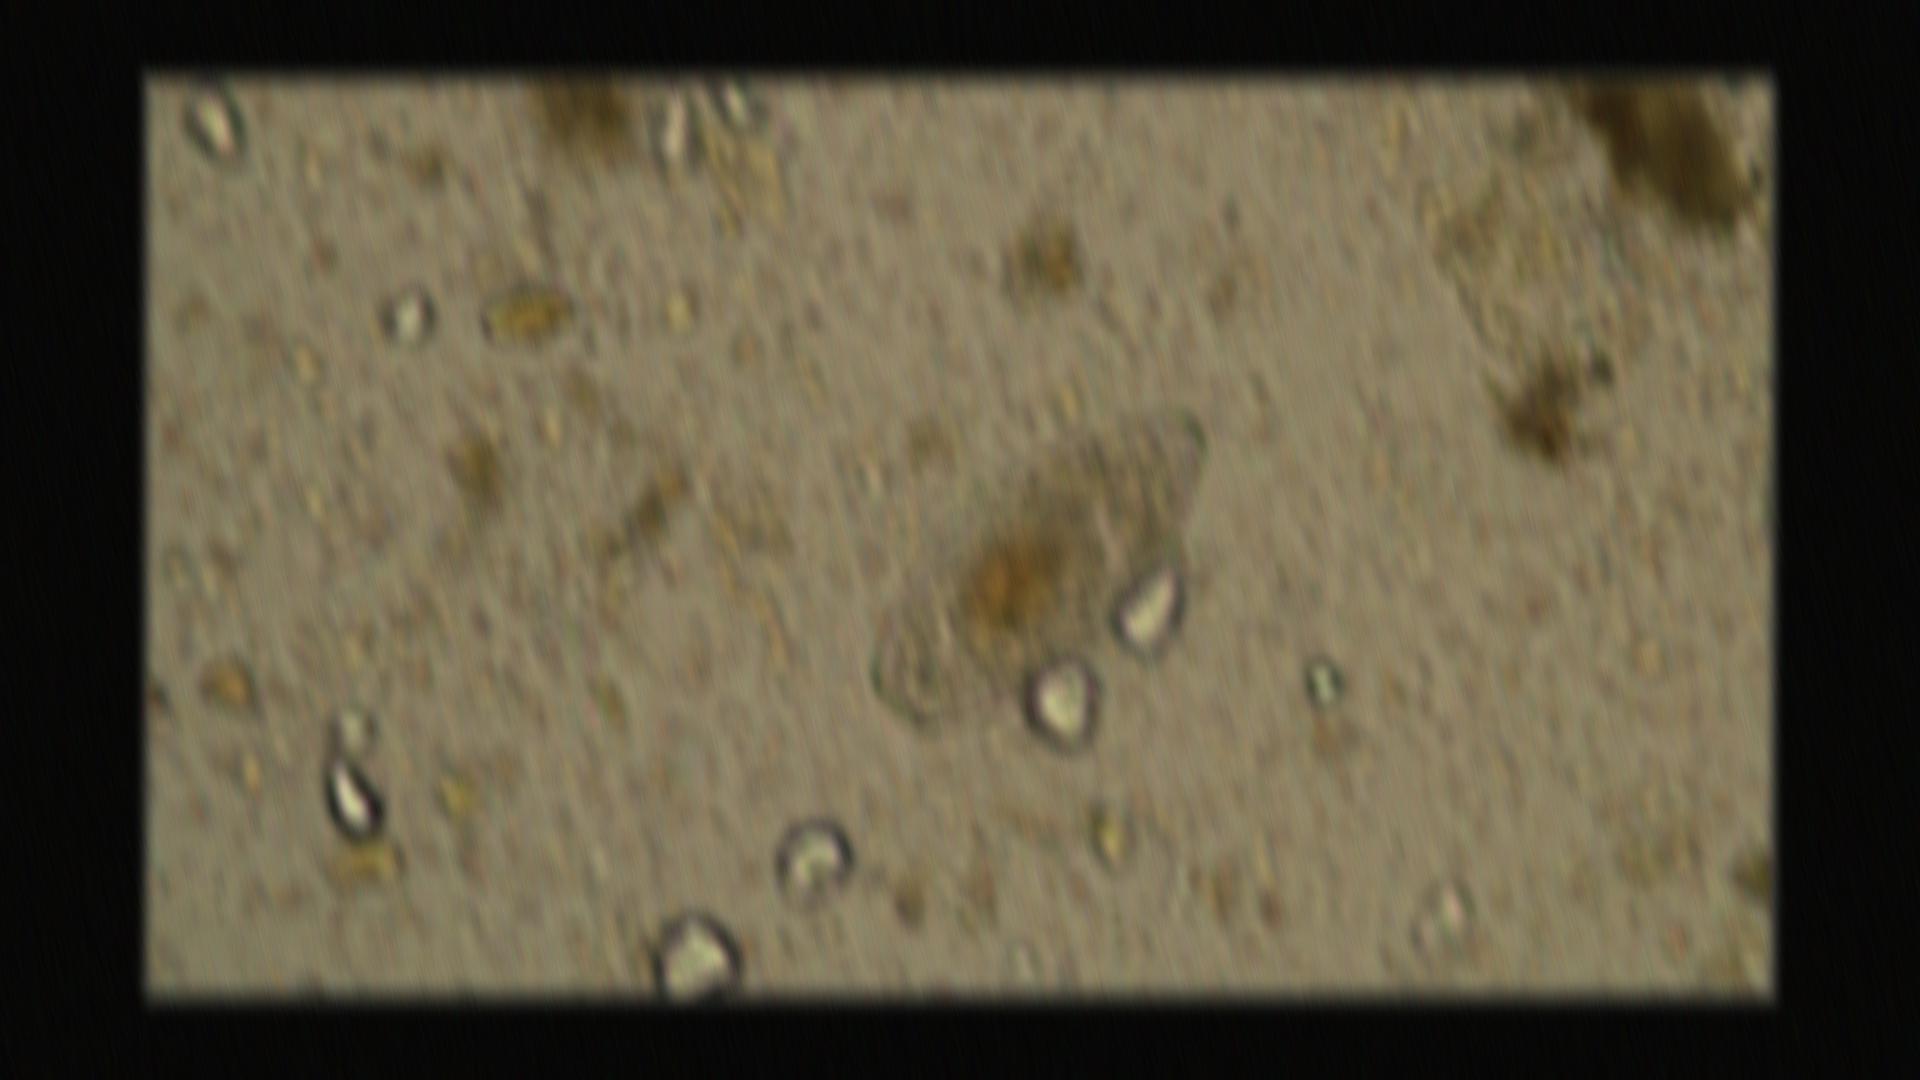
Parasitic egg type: Fasciolopsis buski